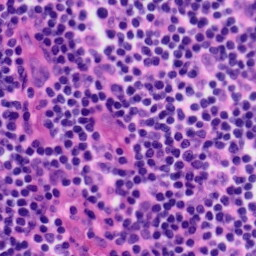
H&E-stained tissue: Tonsil